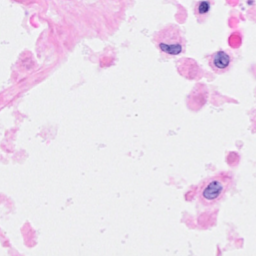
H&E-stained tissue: Breast